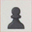
Piece: bP